Field crop: tomato
Growth stage: 1
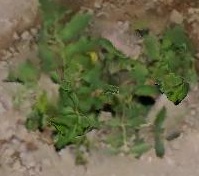
Species: tomato